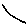
Label: line